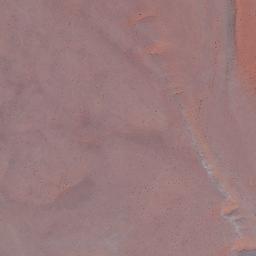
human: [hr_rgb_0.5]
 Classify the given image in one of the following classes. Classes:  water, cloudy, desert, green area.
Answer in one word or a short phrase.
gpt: desert